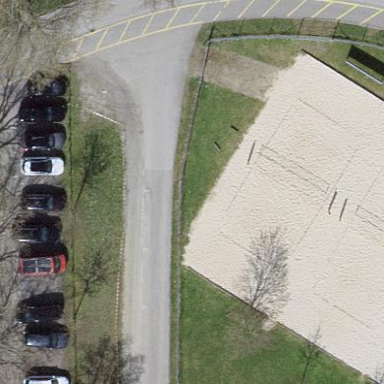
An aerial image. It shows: Beach volleyball pitch for leisure land activities.